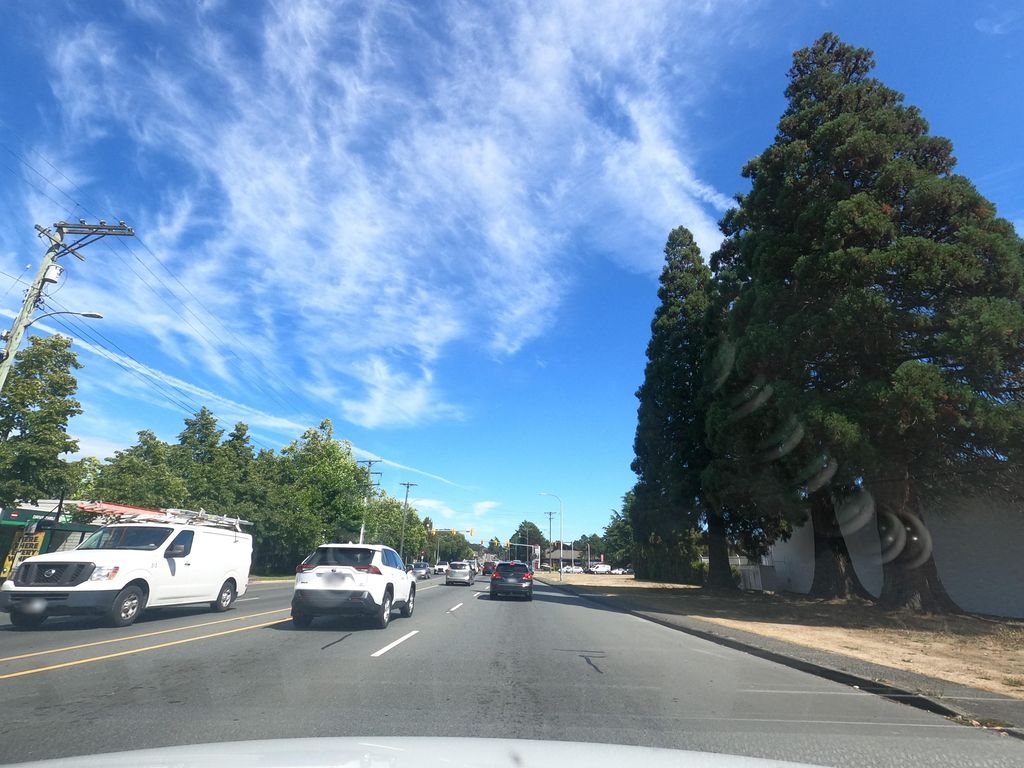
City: victoria